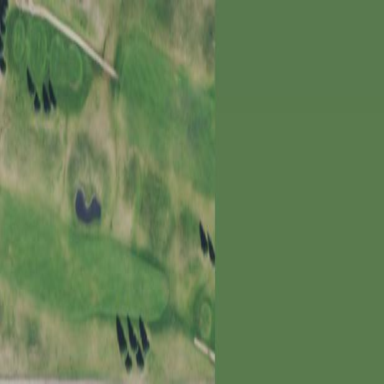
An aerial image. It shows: Rough area on grassy golf course.